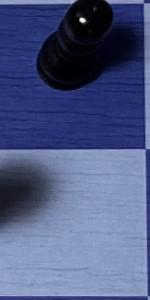
Label: Empty